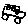
Label: car